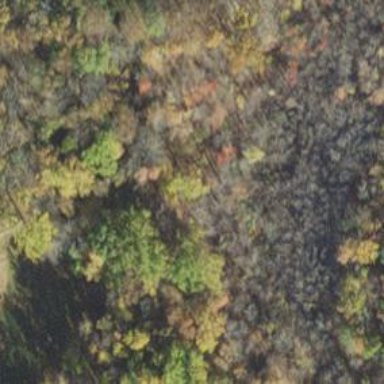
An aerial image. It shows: Existing Preserved Open Space in woodland area.